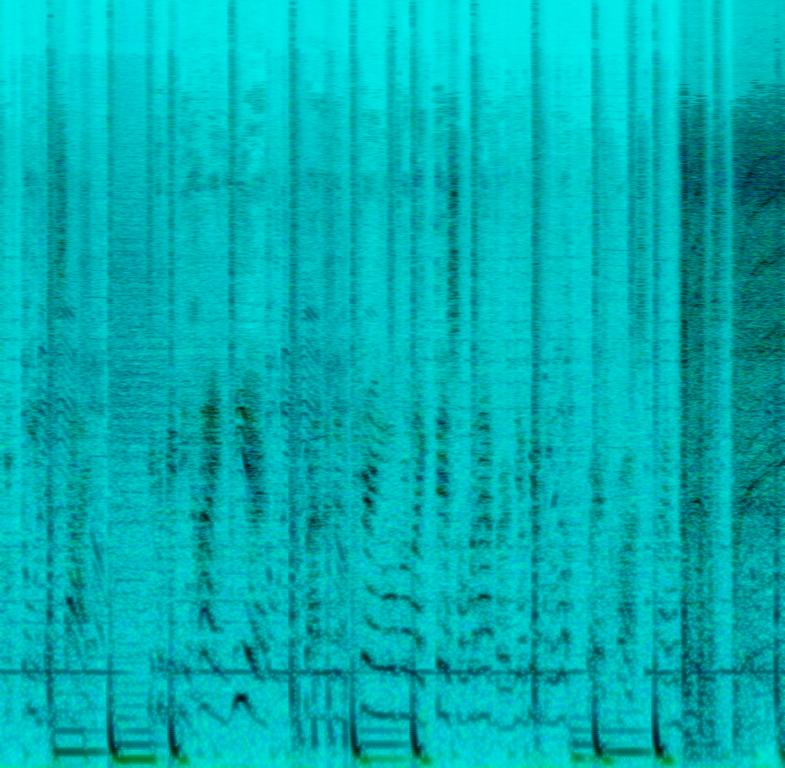
A male artist talks and makes drilling noises. The song is a modern hip hop song with male rap vocals, hip hop drumming rhythm, heavy bass drops and keyboard harmony. The track has ambient room noises and the music track is very faint. The audio quality is very average.